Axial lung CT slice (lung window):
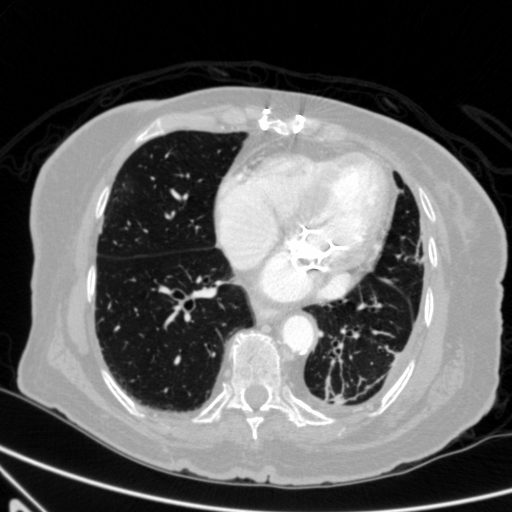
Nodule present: no